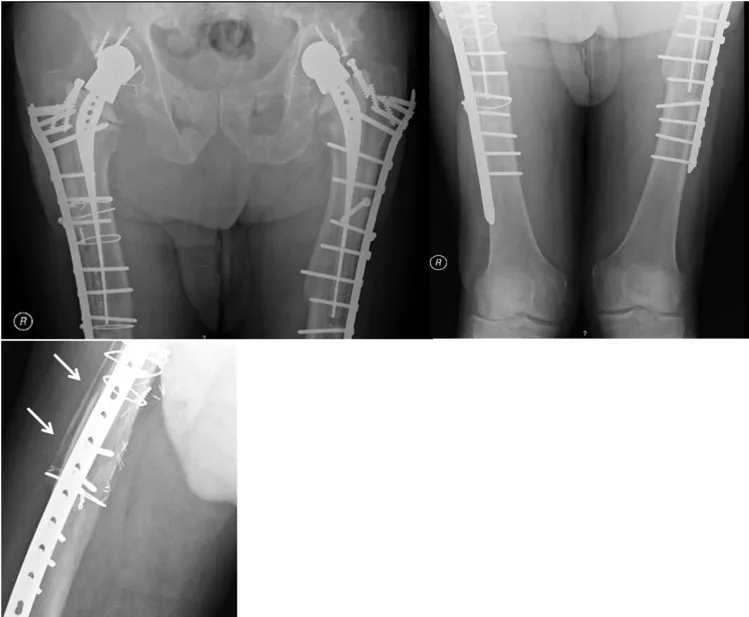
Postoperative radiograph images of the pelvis and of bilateral femur after open reduction and ORIF with locking compression plates. At follow-up period of 12 months, the X-rays showed bone union of both fractures and bilateral stable stem fixation. The lateral radiograph of the right femur showed also no signs of bone resorption of the fibular allograft.
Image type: radiology (x_ray)